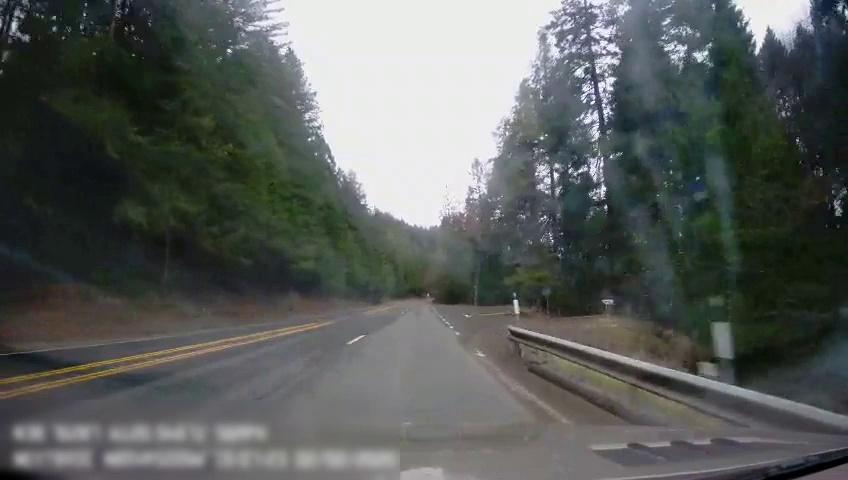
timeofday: Day
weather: Cloudy
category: Drivable Space
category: Lanes | Opposite Lane
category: Lanes | Opposite Lane
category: Lanes | Alternate Lane
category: Lanes | Current Lane
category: Lanes | Current Lane